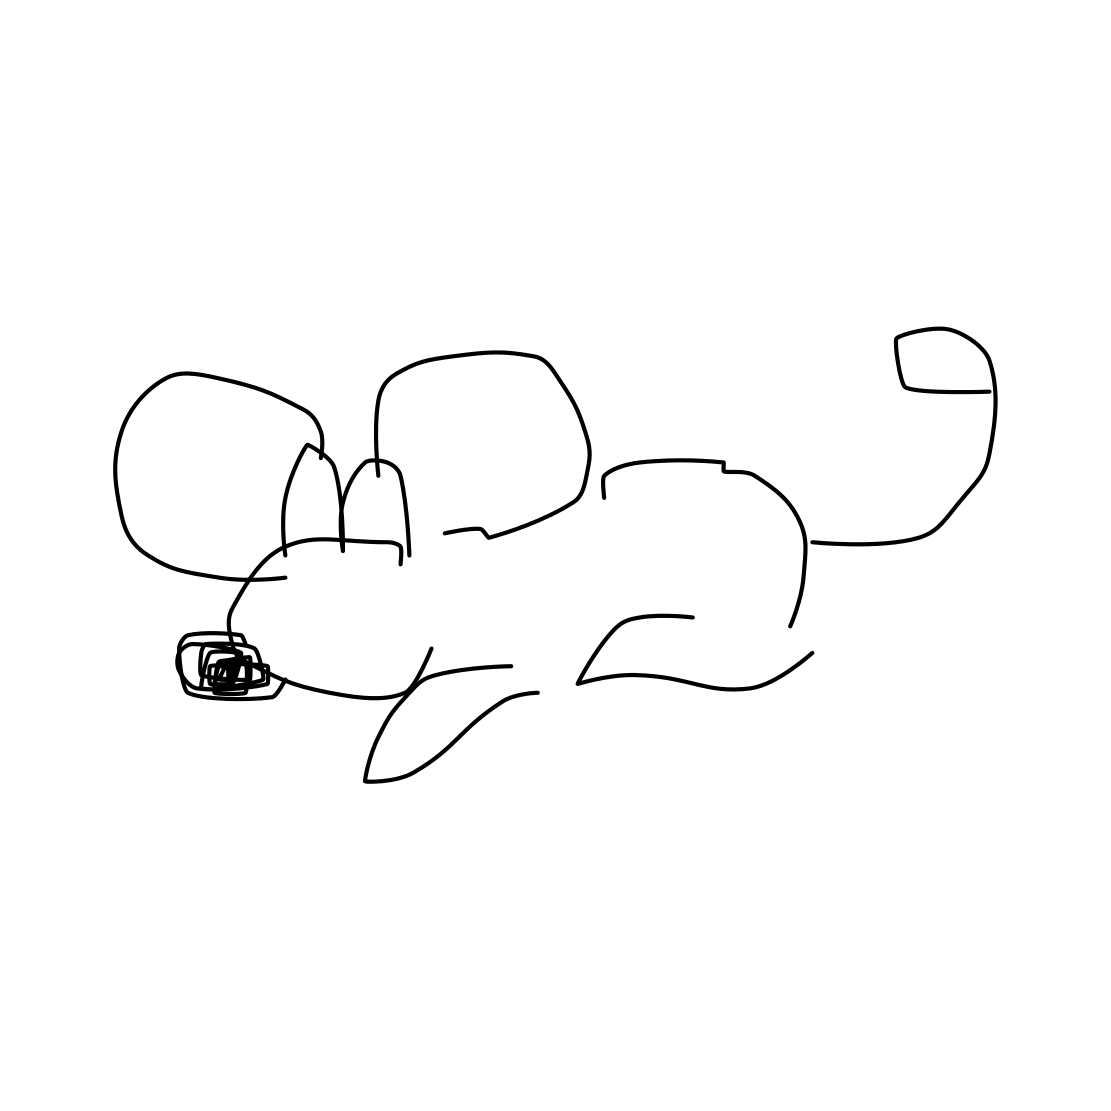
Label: mouse (animal)